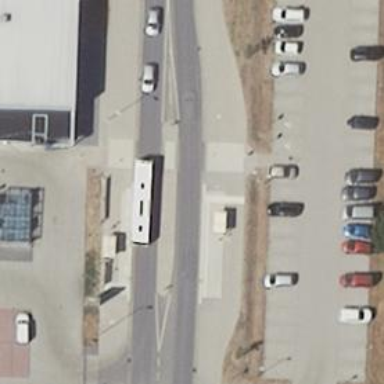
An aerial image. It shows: Platform for public transport with shelter.